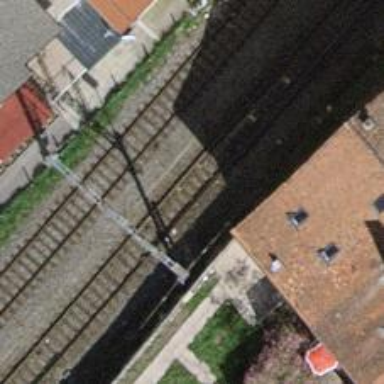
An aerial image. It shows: Single-track electrified railway with contact line.